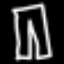
Label: pants